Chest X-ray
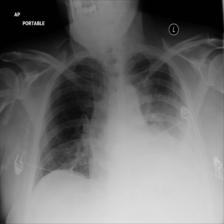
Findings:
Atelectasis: negative
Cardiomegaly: positive
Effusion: positive
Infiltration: negative
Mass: negative
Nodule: negative
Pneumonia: negative
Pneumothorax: negative
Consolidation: negative
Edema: negative
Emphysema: negative
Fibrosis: negative
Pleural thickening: negative
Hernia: negative